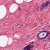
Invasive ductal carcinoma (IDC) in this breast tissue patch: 0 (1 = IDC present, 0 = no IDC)